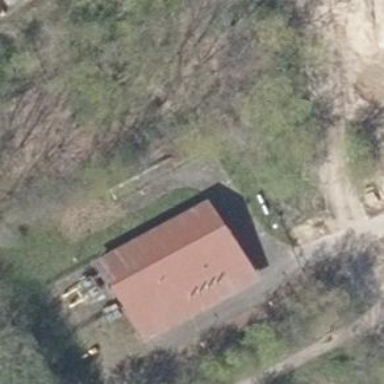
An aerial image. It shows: Service building.